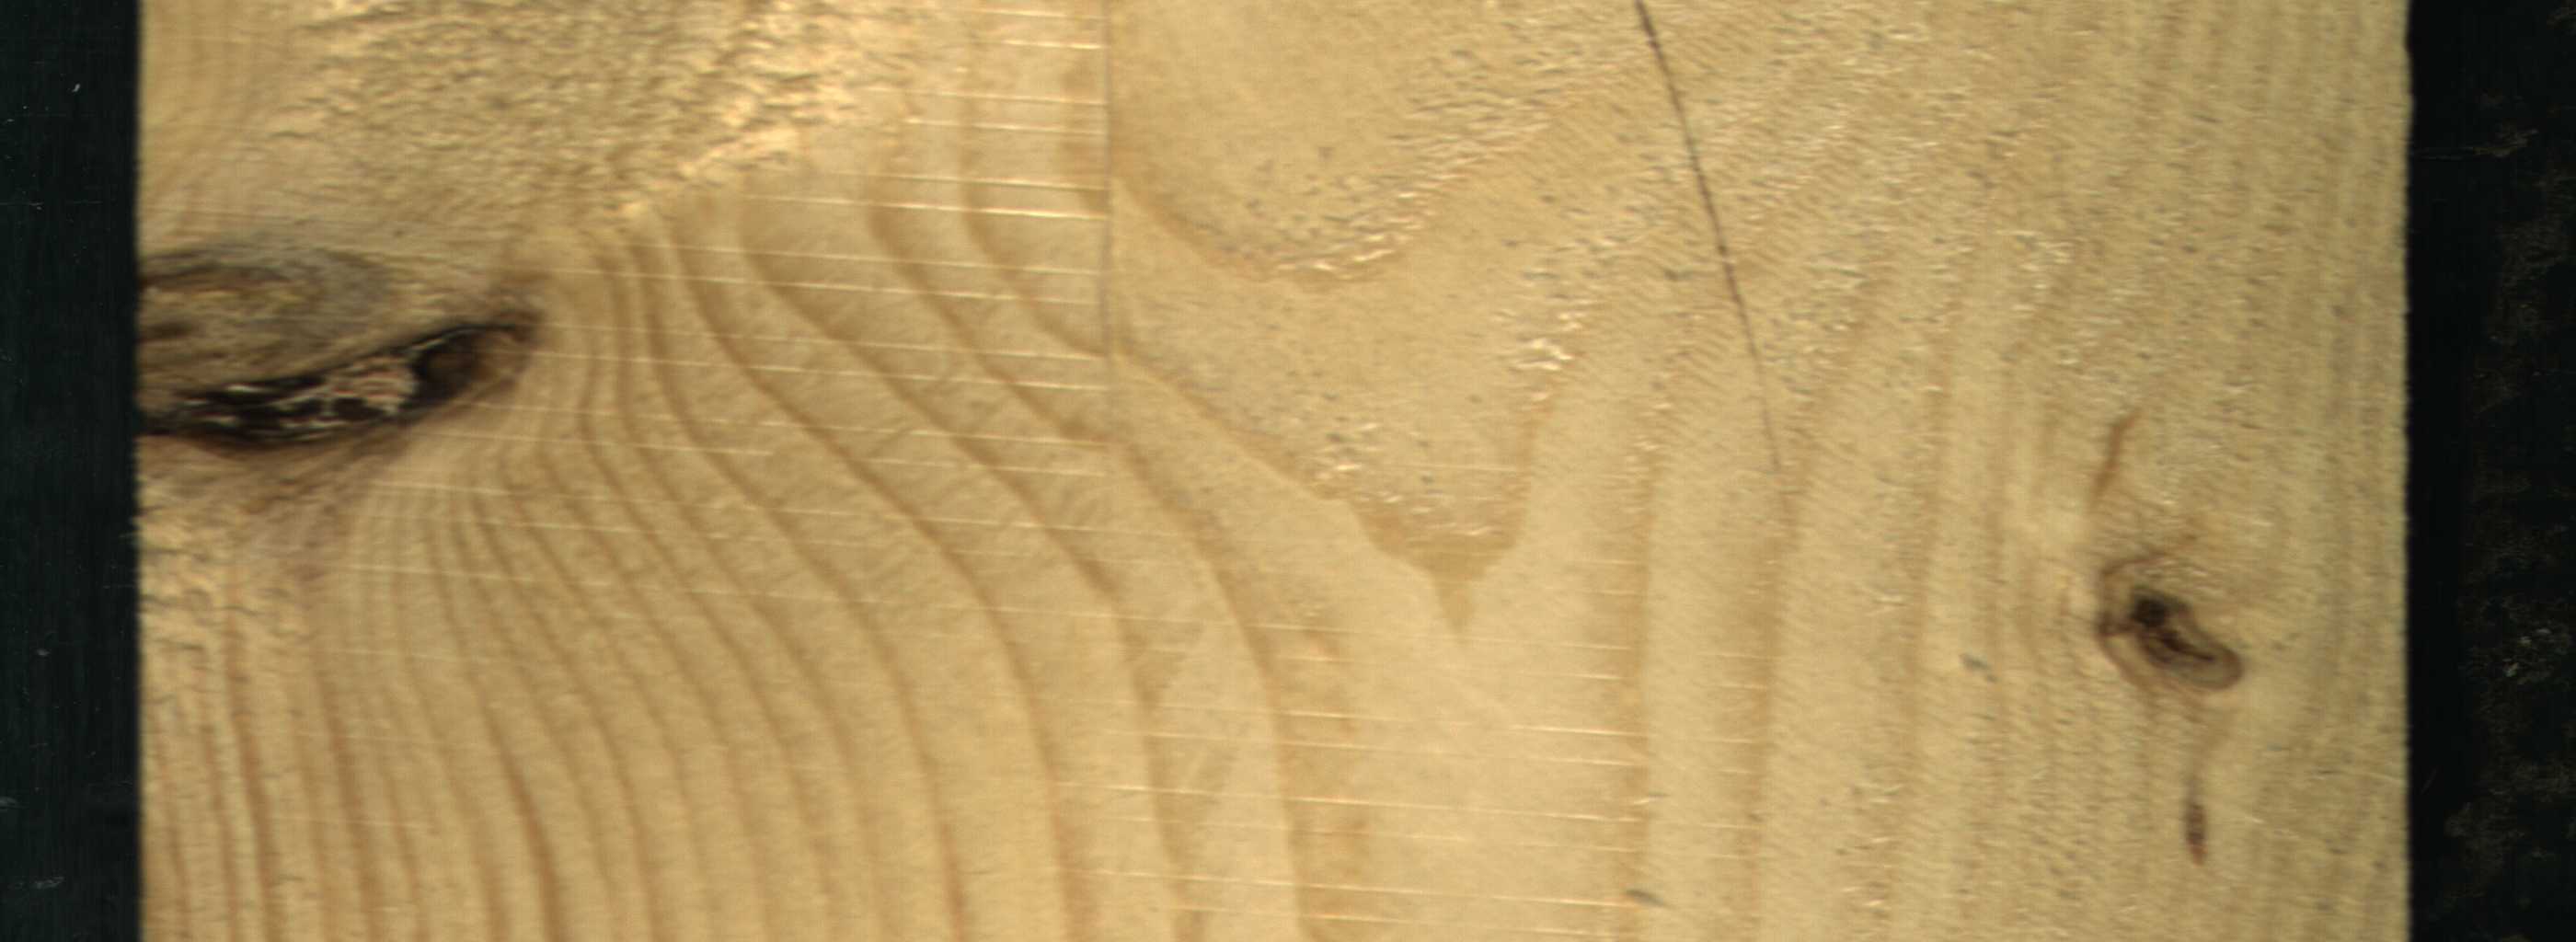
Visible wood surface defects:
Crack
Dead_Knot
Dead_Knot